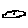
Label: cloud